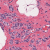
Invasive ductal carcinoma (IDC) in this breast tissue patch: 1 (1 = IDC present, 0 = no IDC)